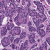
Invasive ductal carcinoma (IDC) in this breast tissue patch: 1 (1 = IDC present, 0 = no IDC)